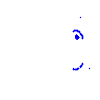
Particle: pion